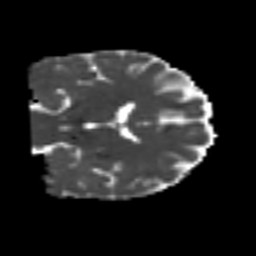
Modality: MD
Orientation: coronal
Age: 53
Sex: male
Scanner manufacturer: siemens
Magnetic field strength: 3 T
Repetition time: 4.999 s
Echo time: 0.07946 s